Question: I am trying to use MATLABs 'plotyy' function in combination with y-axes limits like that
'''
x = [4:2:14 18];
y1 = [86; 87; 88; 89; 89.3; 89.6; 89.7];
y2 = [15; 35; 63; 99; 143; 195; 323];
width = .36;
axes = plotyy(x-width, y1, x+width, y2, @(x,y) bar(x,y,width,'b'), @(x,y) bar(x,y,width,'r'));
set(axes(1), 'ylim', [85 90]);
set(axes(1), 'ytick', 85:90);
set(axes(2), 'ytick', 0:50:400);
set(axes,'xtick',x)
'''
and this is the result:

What I want to get rid of are the ticks on the 2nd y-axis which don't have a tick label. They seem to be leftovers from the 1st y-axis. How can I remove them or avoid them to be drawn?
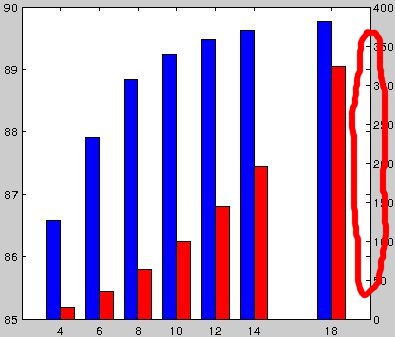
Answer: Based on the code example in <URL>, what you should do is:
'''
set(axes(1),'Box','off');
'''
However, this also removes the top line. If you need to keep the line, see the answer to that question as well.